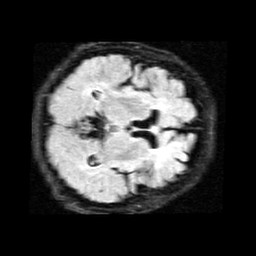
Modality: FLAIR
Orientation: axial
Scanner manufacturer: siemens
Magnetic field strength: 1.5 T
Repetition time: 9 s
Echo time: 0.111 s